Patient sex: F
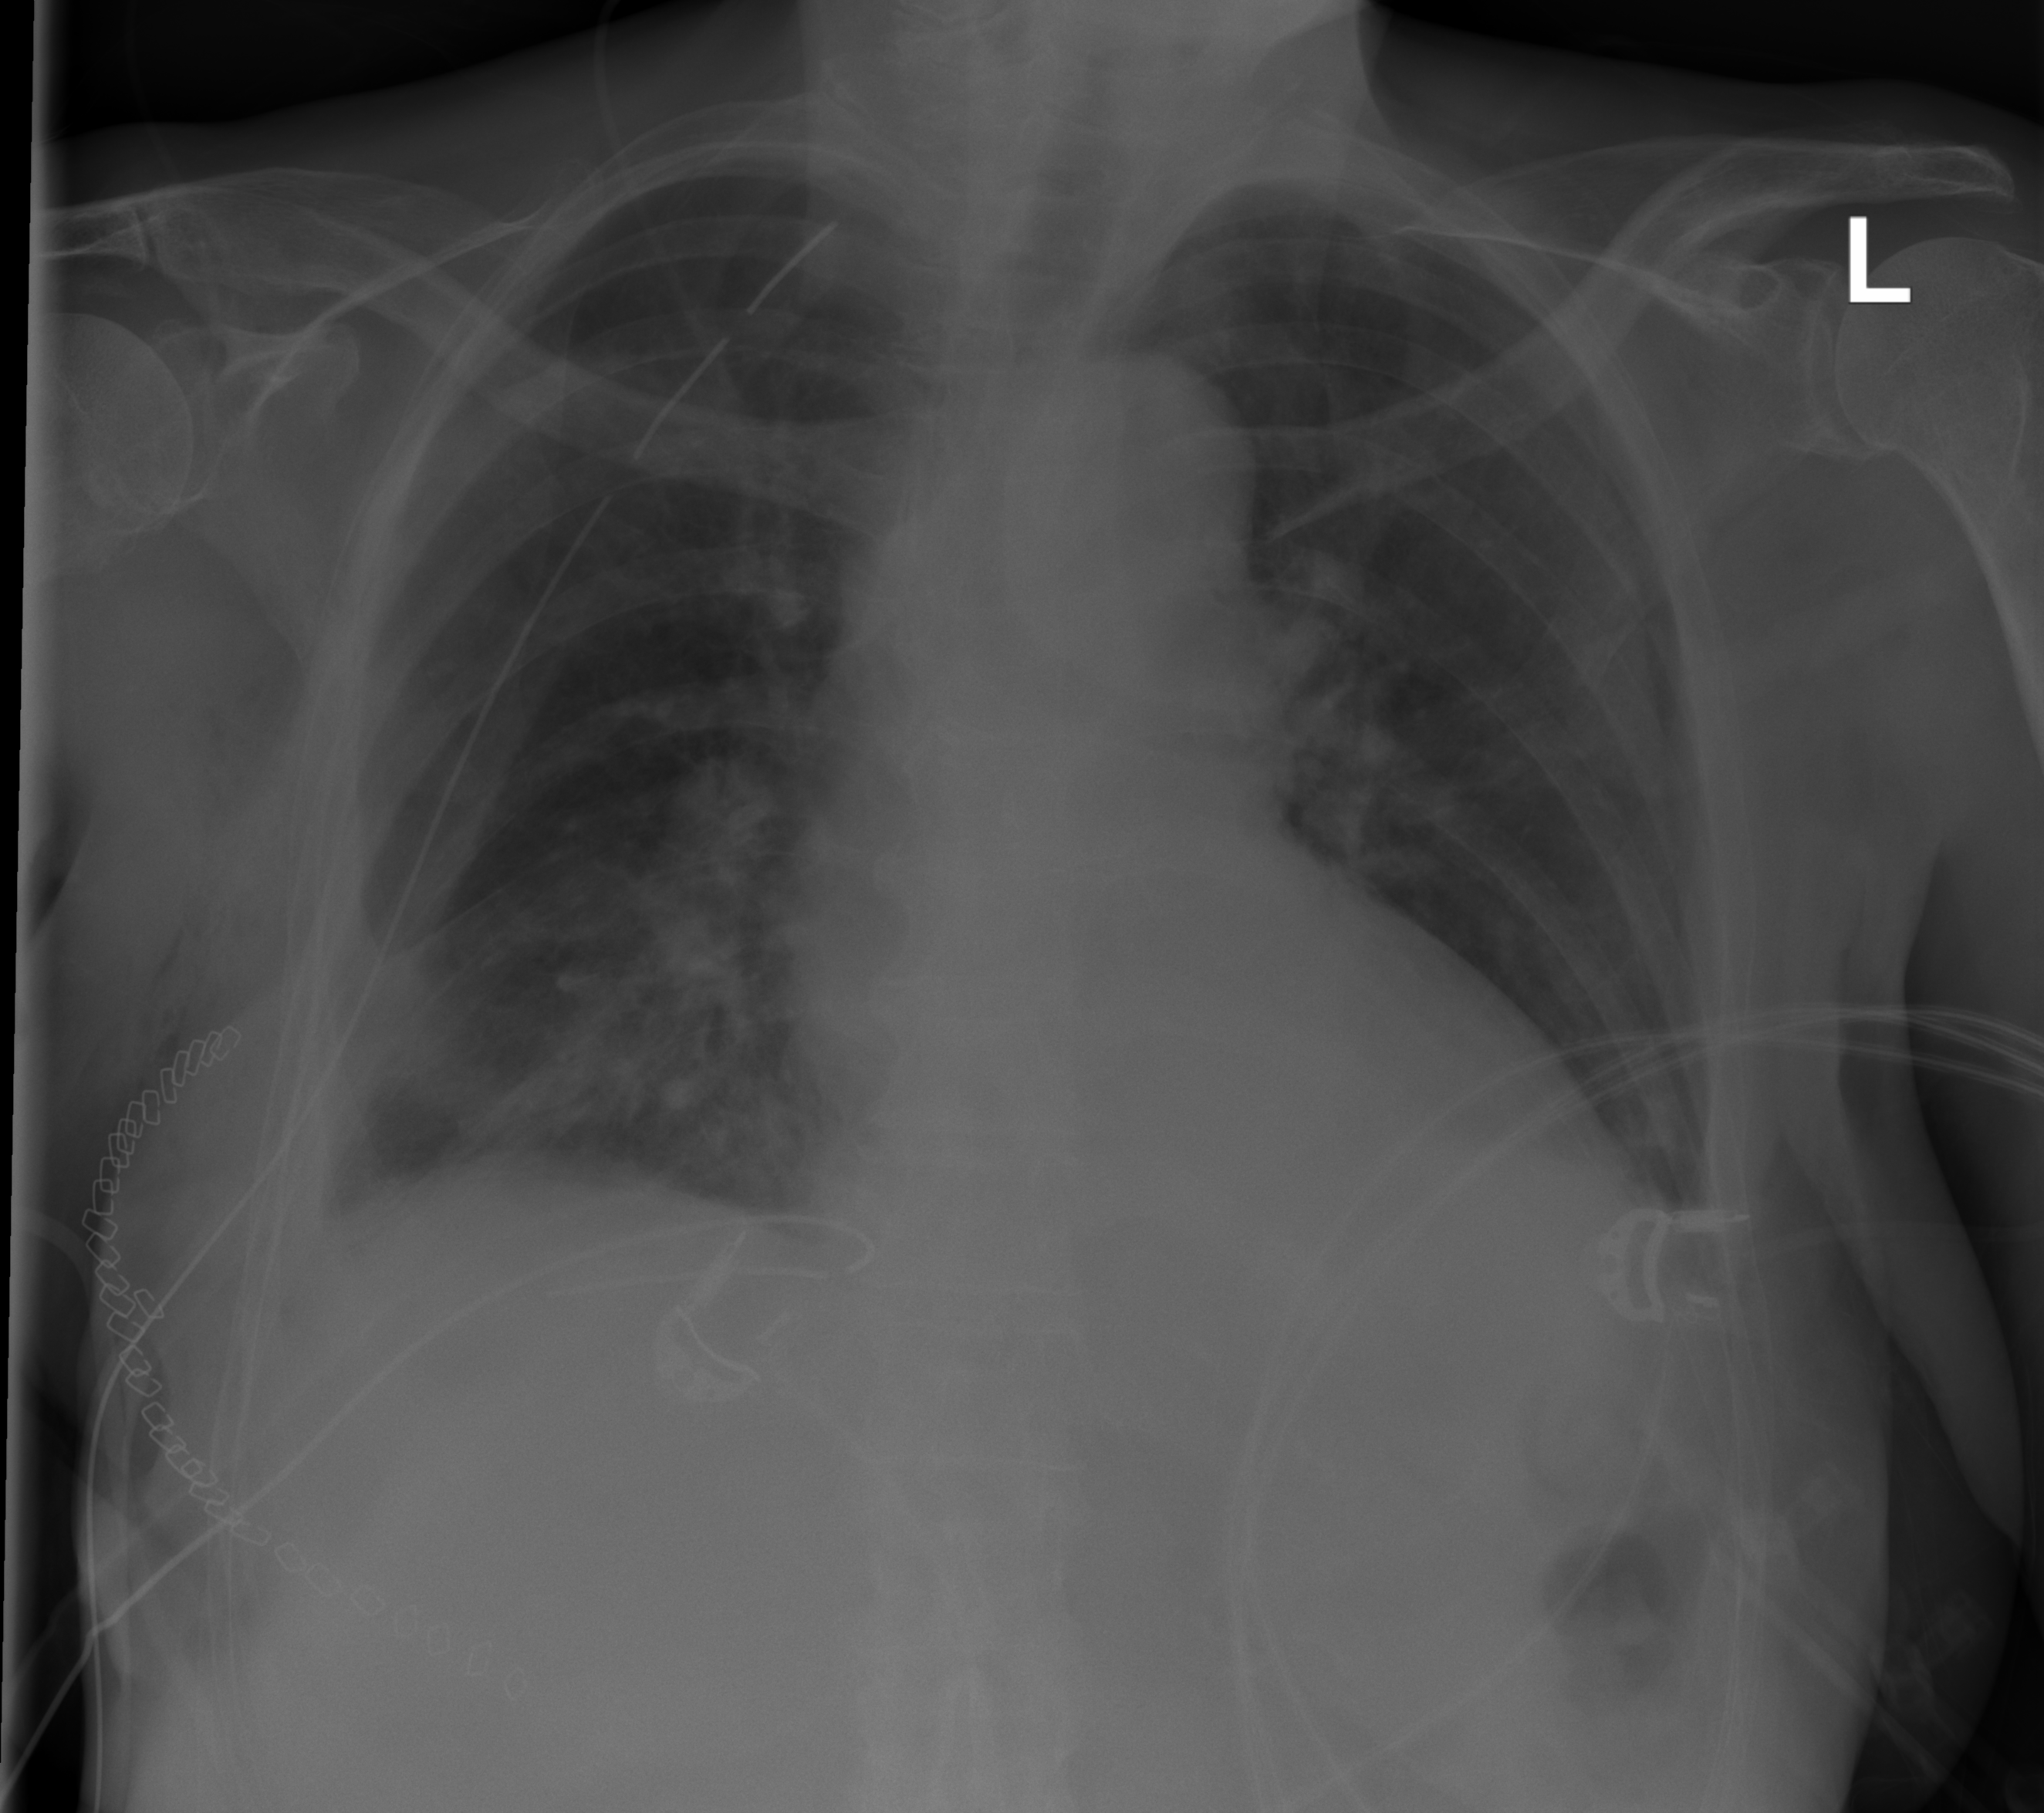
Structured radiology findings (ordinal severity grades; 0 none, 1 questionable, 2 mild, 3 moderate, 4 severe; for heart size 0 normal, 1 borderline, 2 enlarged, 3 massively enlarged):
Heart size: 0
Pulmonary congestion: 0
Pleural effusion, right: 0
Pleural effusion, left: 0
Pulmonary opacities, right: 2
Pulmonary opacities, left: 0
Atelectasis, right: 2
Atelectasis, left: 0